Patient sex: M
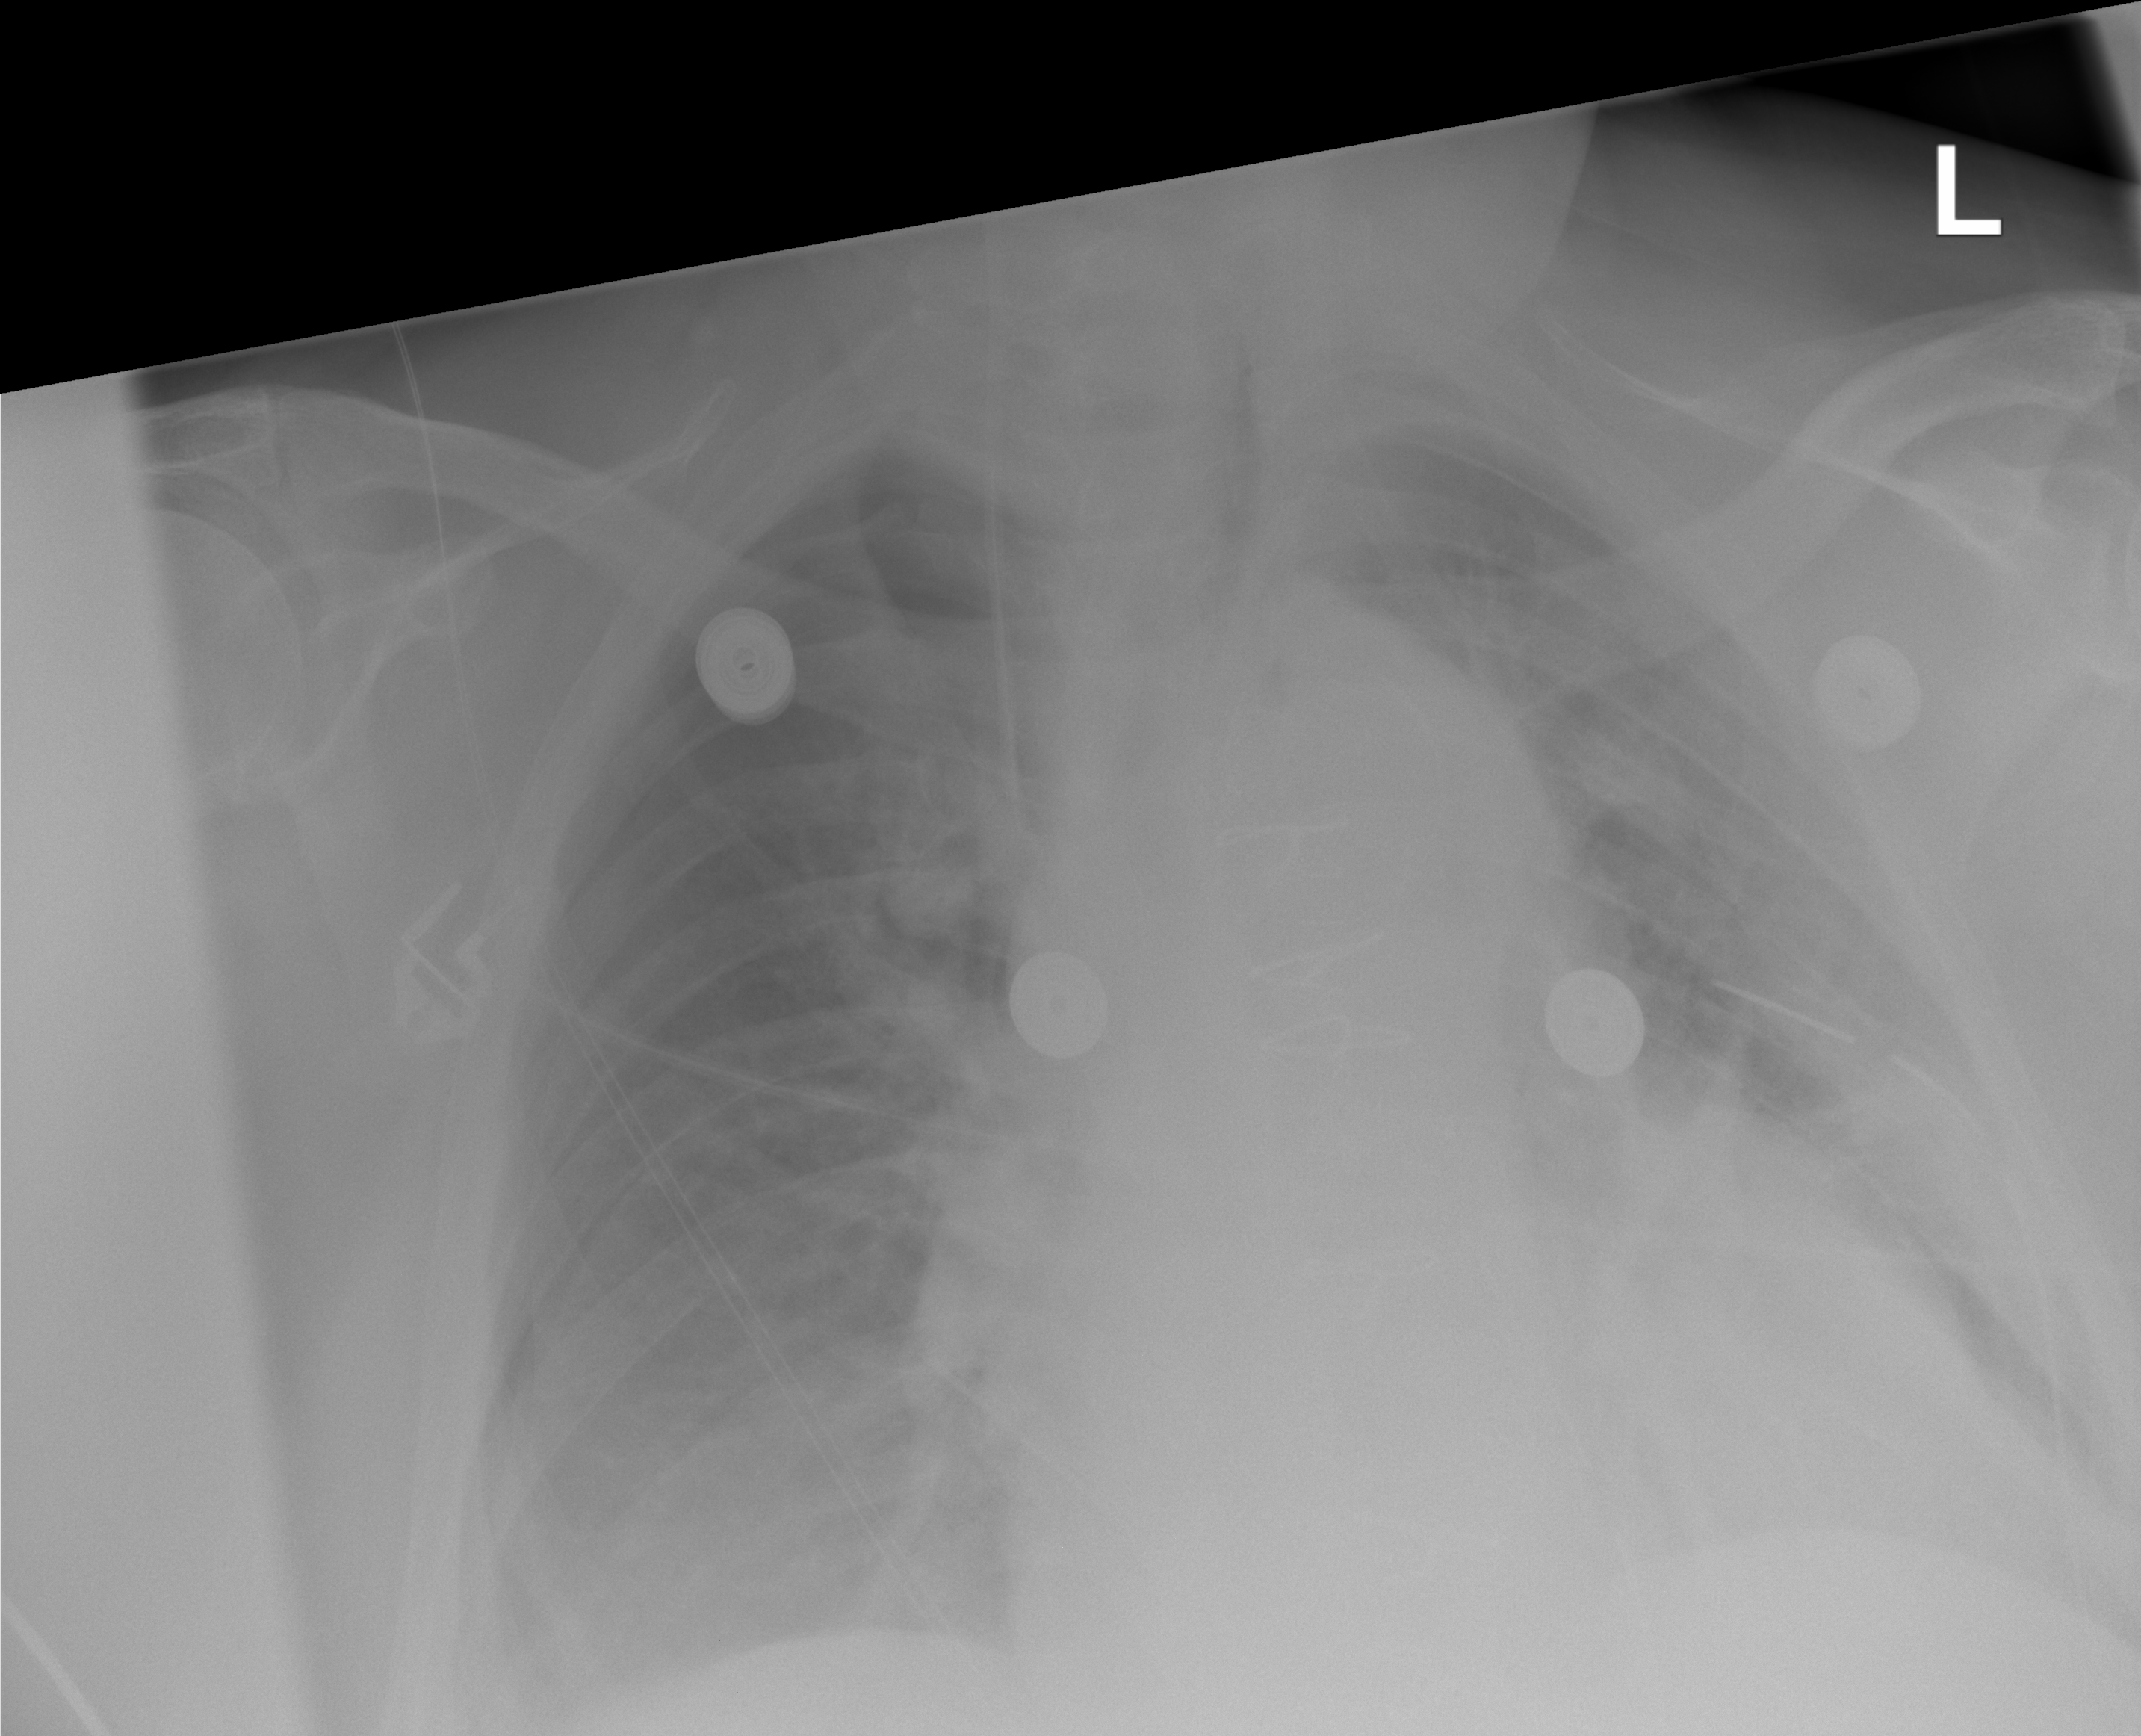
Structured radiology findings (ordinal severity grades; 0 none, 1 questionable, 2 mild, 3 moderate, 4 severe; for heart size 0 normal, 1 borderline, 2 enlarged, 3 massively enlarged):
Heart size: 2
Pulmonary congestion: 2
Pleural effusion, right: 0
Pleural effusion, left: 1
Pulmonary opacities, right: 2
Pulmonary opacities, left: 0
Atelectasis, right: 1
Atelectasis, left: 2